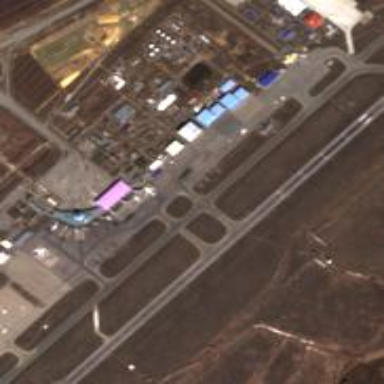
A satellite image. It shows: Runway at airport.